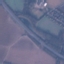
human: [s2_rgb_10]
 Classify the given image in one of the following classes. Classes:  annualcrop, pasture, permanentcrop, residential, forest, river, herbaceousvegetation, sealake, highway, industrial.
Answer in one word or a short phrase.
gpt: Highway